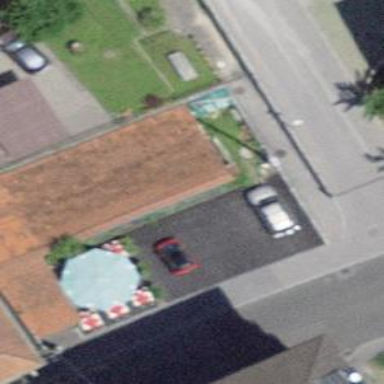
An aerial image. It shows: Restaurant building.